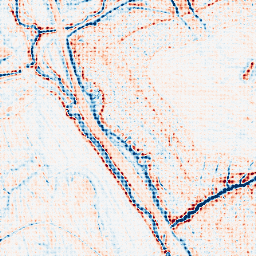
Category: edge_preserving
Decomposition family: anisotropic_diffusion
Decomposition parameters: iterations: 20
kappa: 30
gamma: 0.1
Upsampling method: sinc_blackman
Upsampling parameters: scale: 8
kernel_size: 8
Upsampling scale: 8